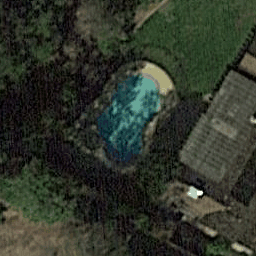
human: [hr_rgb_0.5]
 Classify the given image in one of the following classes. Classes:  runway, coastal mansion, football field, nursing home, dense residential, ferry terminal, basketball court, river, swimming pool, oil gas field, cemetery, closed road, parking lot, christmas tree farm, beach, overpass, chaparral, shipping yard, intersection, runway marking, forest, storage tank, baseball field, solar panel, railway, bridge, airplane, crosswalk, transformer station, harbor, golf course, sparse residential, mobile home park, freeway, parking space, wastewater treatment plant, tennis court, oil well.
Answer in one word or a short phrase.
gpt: swimming pool